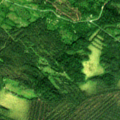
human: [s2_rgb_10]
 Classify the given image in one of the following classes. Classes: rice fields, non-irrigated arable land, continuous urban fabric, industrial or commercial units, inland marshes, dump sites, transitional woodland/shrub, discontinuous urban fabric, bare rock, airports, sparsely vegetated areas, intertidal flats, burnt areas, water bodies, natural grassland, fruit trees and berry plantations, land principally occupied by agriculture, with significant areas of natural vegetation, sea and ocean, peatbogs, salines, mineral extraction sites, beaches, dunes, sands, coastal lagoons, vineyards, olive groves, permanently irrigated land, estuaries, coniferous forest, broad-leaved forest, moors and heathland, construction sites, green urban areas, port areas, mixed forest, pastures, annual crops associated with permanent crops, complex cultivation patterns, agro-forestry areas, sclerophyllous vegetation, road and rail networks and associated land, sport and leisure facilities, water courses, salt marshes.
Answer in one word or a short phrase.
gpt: coniferous forest, mixed forest, transitional woodland/shrub